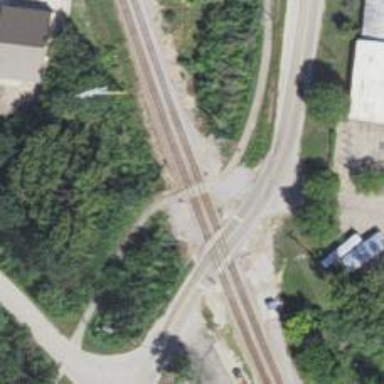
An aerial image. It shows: Railway crossing.